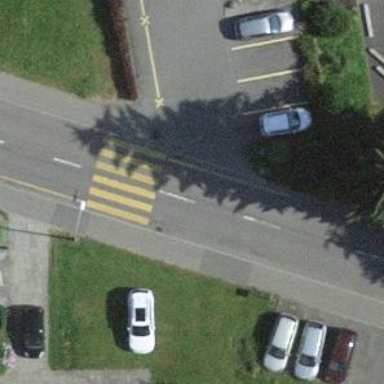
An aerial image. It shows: Uncontrolled zebra crossing with notable zebra markings.